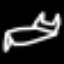
Label: bed